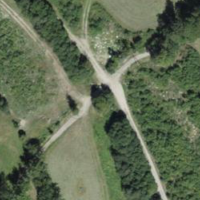
EUNIS habitat code: 43
Species observed at this site:
Silene dioica